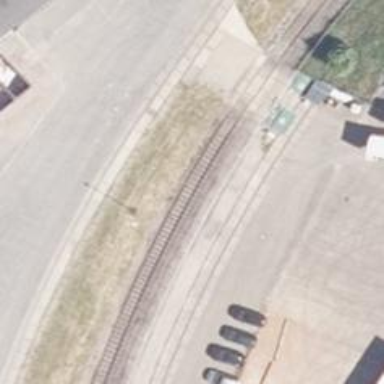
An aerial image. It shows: Abandoned railway.